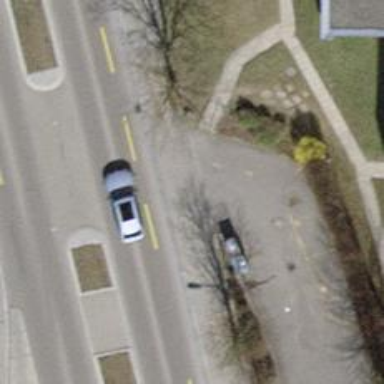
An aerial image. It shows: Unmarked crossing on the road.